Question: I see the option for specifying three files (left, right, and ancestor), but it doesn't seem to be possible to actually the ancestor.

The bottom pane shows the result of the merge. I'd rather see what the original content was, so I could understand the context for the left and right sides of the conflict. Is this possible? FileMerge has awful help documentation.
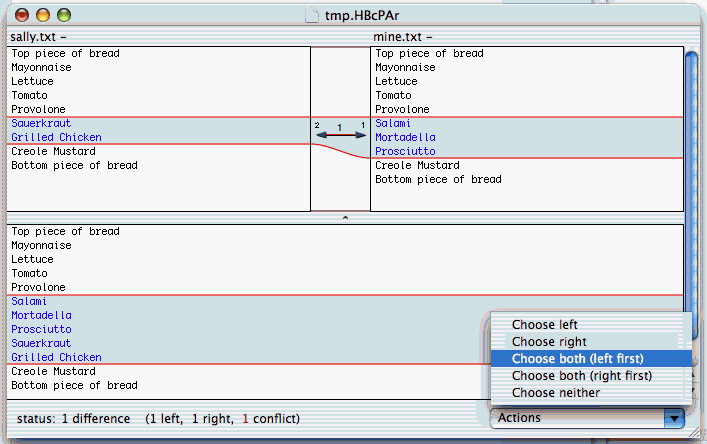
Answer: To my knowledge, this is not possible with filemerge.
Paid (but very good) app: <URL>
Open source: <URL>